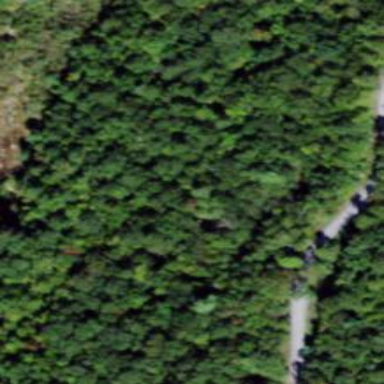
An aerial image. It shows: Trail path.